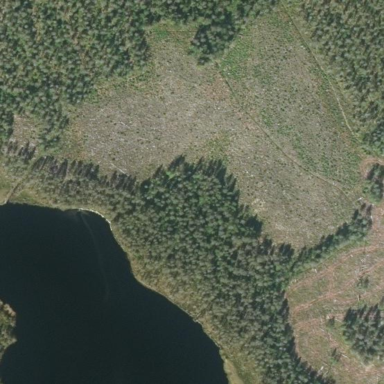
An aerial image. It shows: Clearcut area with scrub vegetation.